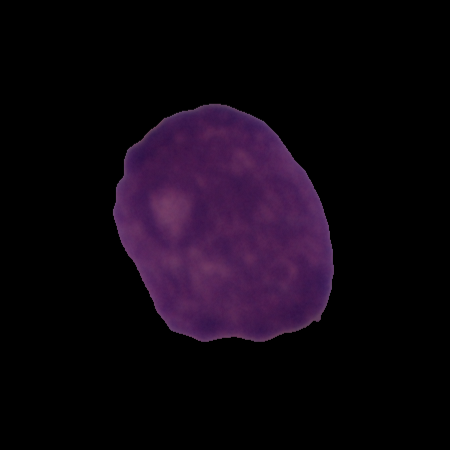
Label: cancer